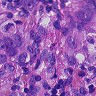
Metastatic tissue present: yes